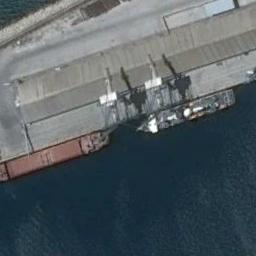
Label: ship